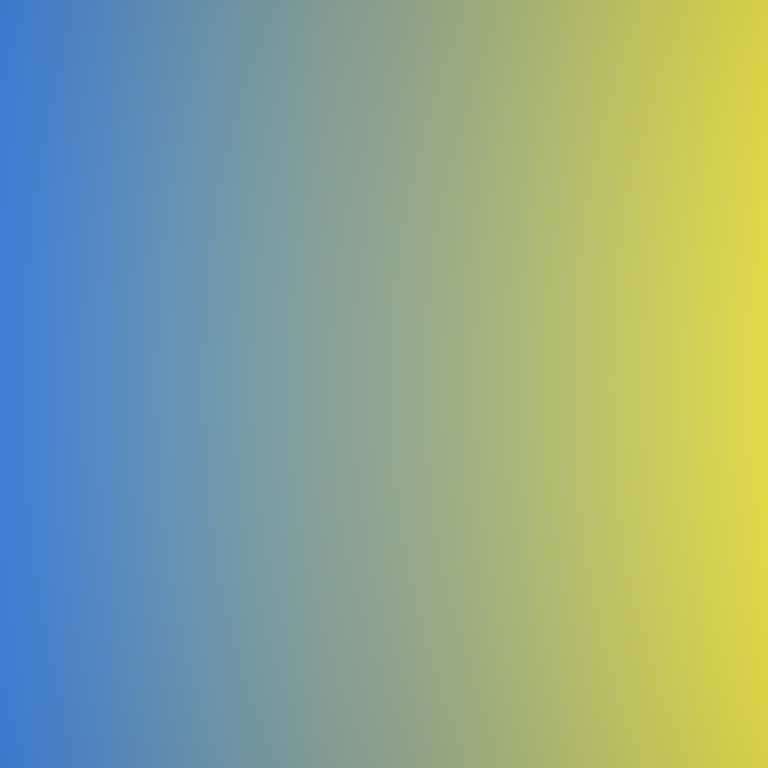
Abstract light effect, smooth gradient from cool blue to warm yellow, calm atmosphere, soft glow, no room, no furniture, no objects.